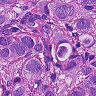
Metastatic tissue present: yes